Interaction volume radius: 5 \u00c5
Interaction volume height: 10 \u00c5
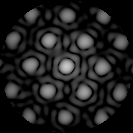
Disorder parameter: 0.174